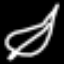
Label: leaf